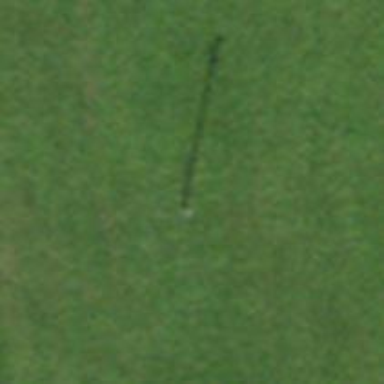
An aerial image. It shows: Power pole.